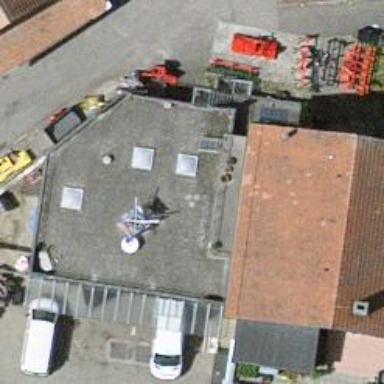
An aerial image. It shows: Car repair shop.